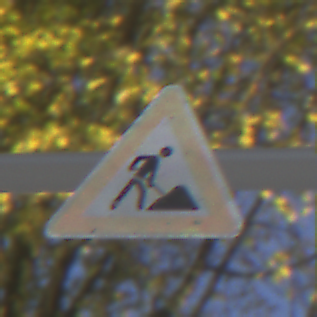
Verkehrszeichen: Arbeitsstelle
Umgebung: Outdoor, Urban
Tageszeit: SunriseSunset
Wetter: PartlyCloudy
Licht: Natural
Jahreszeit: Autumn
Kontrast: HighContrast